Interaction volume radius: 10 \u00c5
Interaction volume height: 30 \u00c5
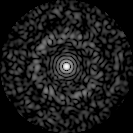
Disorder parameter: 0.8285